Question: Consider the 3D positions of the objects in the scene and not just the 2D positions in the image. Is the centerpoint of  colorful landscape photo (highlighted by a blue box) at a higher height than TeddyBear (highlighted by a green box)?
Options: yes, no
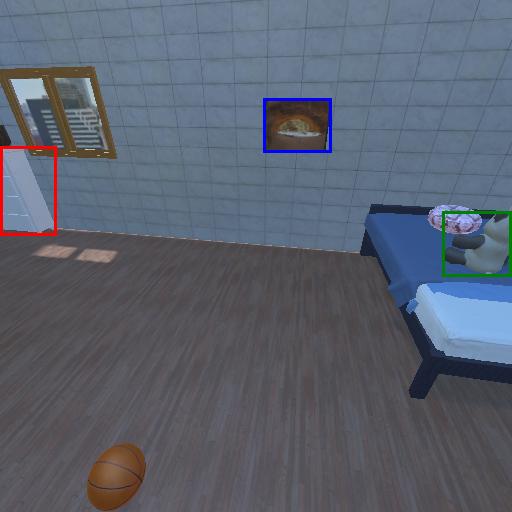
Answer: yes